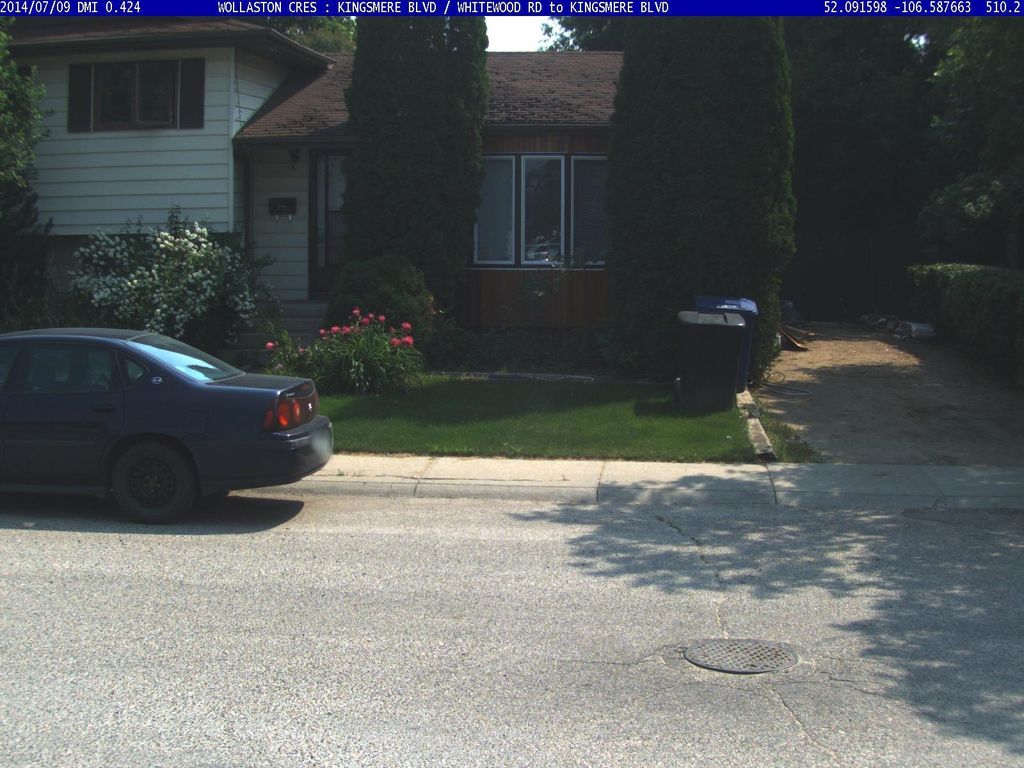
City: saskatoon